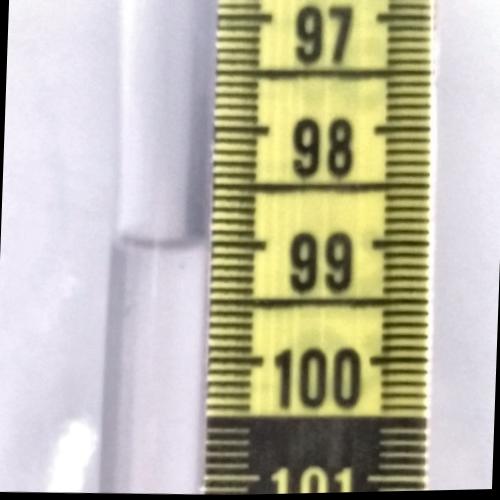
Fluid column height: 99.0 cm